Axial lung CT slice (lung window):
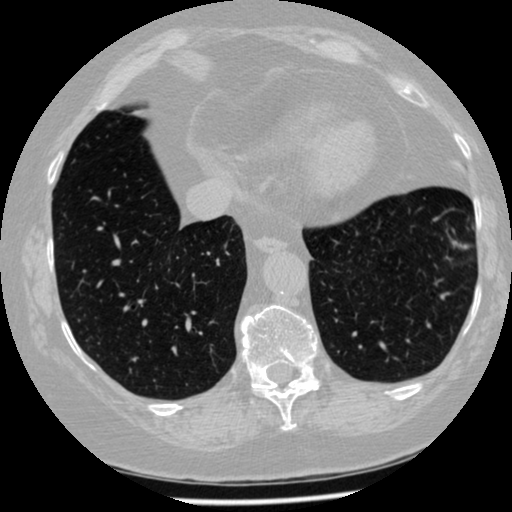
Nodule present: no